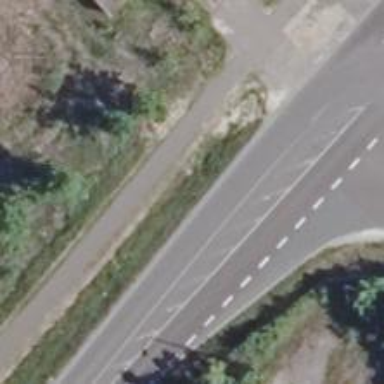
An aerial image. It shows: Secondary road with asphalt surface.